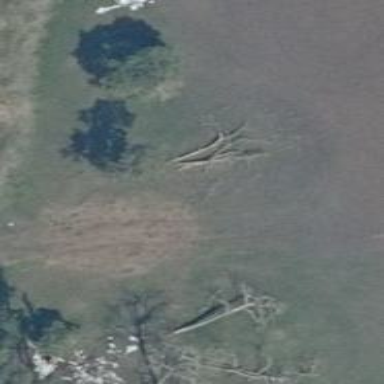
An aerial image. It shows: Single tag "natural: tree."